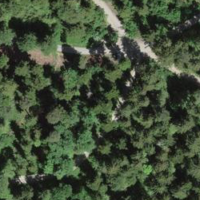
EUNIS habitat code: 43
Species observed at this site:
Lonicera acuminata